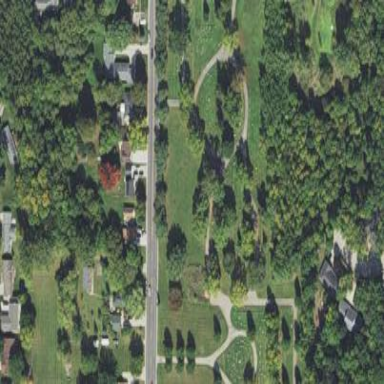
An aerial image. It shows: Cemetery.